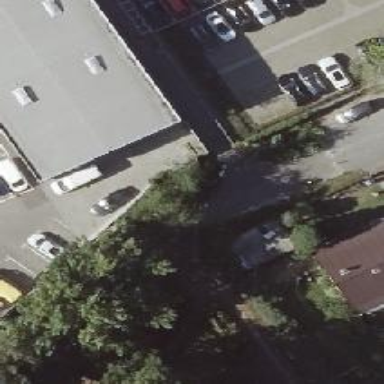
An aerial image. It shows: Asphalt footway.